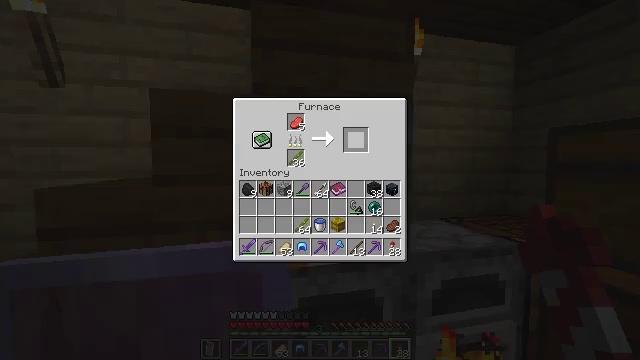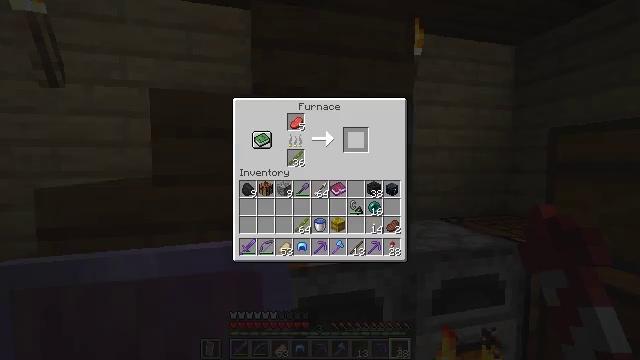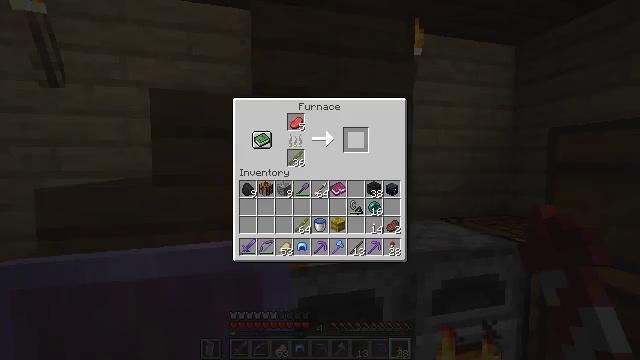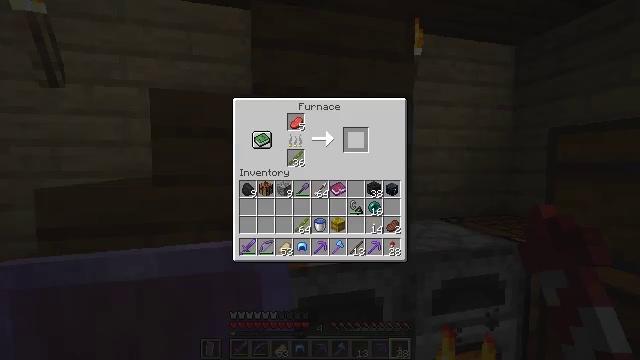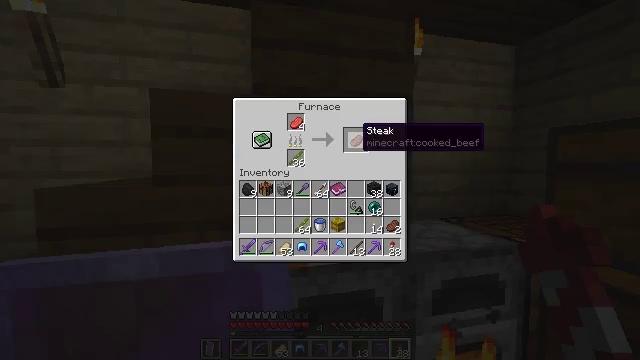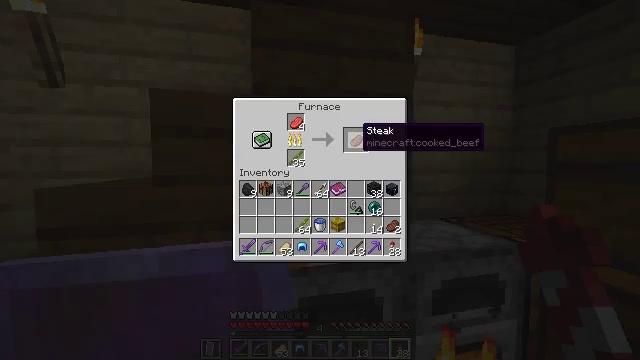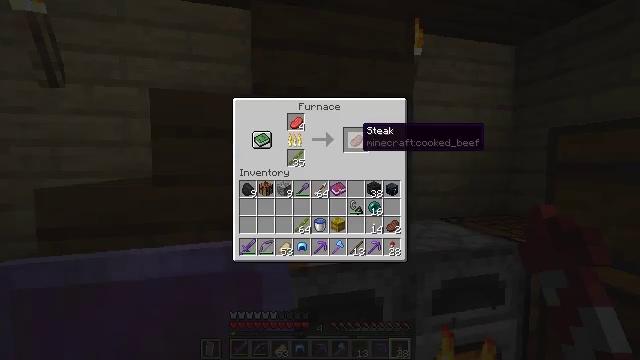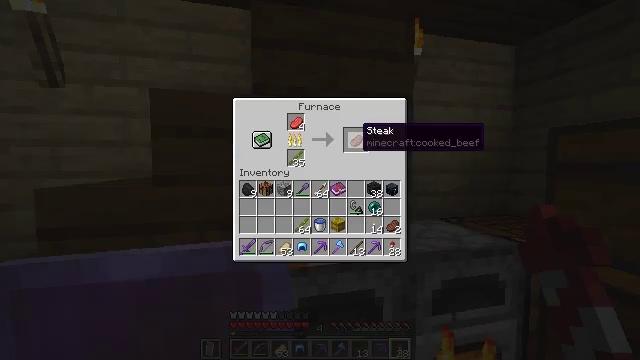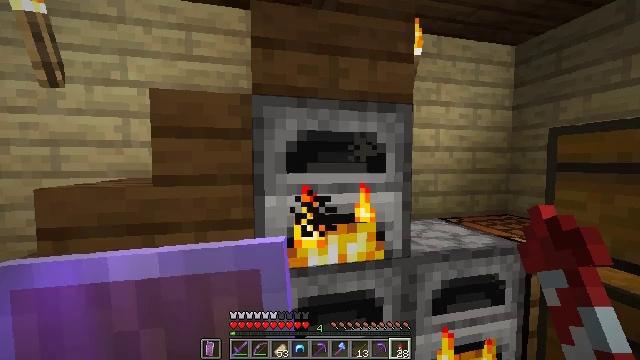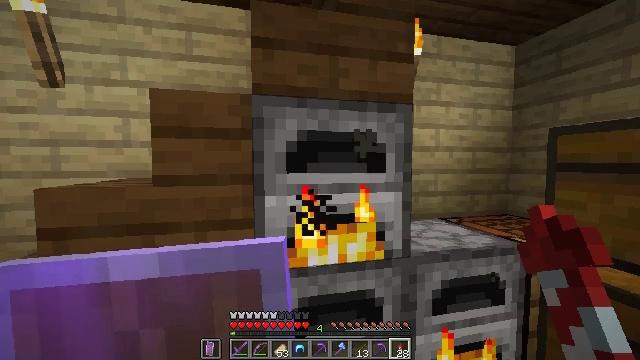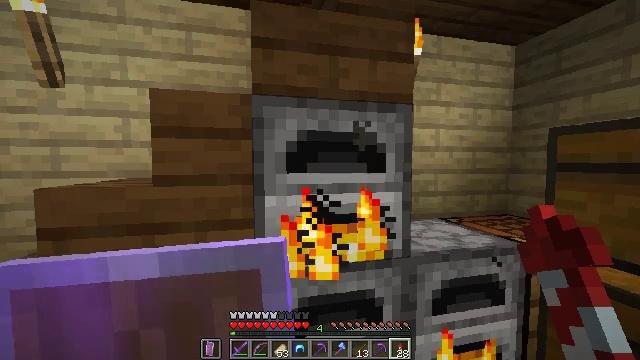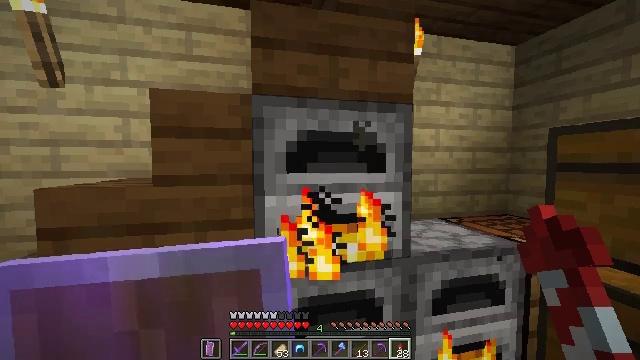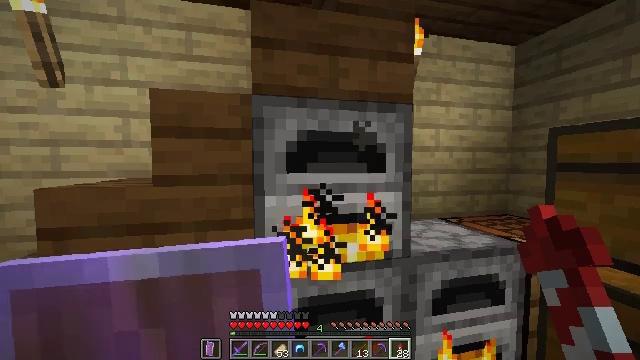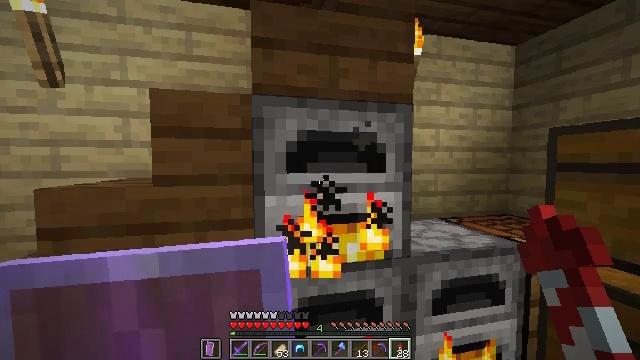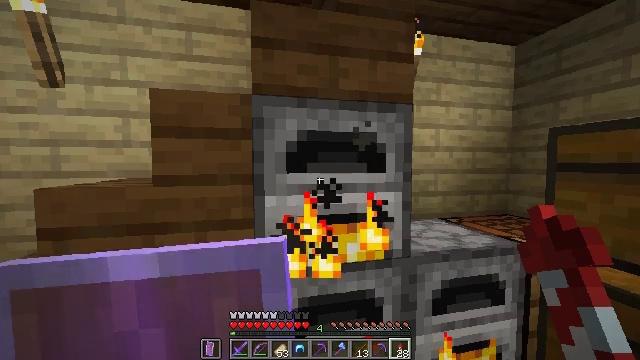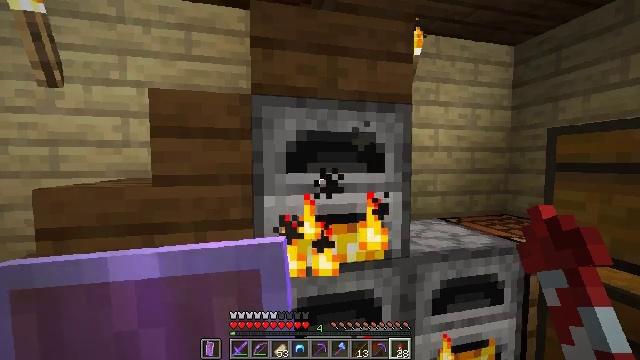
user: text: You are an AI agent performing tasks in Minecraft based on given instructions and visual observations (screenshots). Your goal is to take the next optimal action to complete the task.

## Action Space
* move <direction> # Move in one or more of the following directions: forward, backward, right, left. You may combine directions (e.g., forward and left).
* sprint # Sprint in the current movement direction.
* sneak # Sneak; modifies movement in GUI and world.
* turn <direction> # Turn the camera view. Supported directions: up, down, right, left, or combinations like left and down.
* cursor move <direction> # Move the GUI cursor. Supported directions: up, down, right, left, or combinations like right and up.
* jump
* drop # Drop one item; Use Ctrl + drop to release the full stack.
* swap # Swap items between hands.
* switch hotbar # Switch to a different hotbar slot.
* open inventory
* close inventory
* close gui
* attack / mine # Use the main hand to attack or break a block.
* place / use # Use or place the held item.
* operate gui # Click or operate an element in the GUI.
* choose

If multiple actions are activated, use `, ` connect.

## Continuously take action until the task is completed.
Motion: motion action
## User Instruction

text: Break the white shulker box to collect it.
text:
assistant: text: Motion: sneak
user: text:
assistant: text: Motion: sneak
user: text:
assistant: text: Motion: no_op
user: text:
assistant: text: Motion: no_op
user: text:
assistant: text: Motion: no_op
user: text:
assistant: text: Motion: no_op
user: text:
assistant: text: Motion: no_op
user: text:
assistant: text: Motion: no_op
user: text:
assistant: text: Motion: no_op
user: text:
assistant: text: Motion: no_op
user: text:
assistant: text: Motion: no_op
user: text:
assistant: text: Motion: no_op
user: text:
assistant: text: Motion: no_op
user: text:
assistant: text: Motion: no_op
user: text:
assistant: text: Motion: no_op
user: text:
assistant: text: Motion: turn right and down
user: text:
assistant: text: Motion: turn right and down
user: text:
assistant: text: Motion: turn right and down
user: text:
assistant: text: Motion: turn right and down
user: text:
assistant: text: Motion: turn right and up
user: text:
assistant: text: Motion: turn right
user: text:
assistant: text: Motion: move right
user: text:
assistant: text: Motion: move forward and move right
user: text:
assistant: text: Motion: move forward and move right
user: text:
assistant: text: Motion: move forward and move right
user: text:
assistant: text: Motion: move forward and move right
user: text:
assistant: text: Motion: move forward and move right, turn left
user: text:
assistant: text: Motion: move forward and move right, turn left
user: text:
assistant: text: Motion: move forward and move right, turn left
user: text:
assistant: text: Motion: move forward and move right, turn left